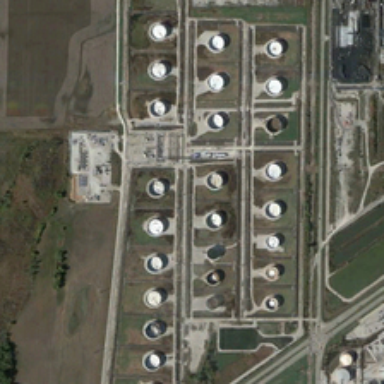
Many storage tanks are near a large piece of meadow .